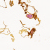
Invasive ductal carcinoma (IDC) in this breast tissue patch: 0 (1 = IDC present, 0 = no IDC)